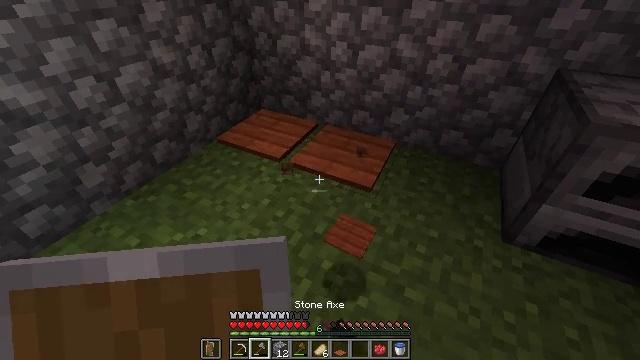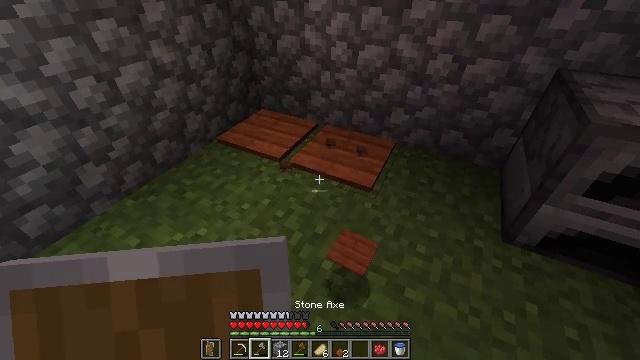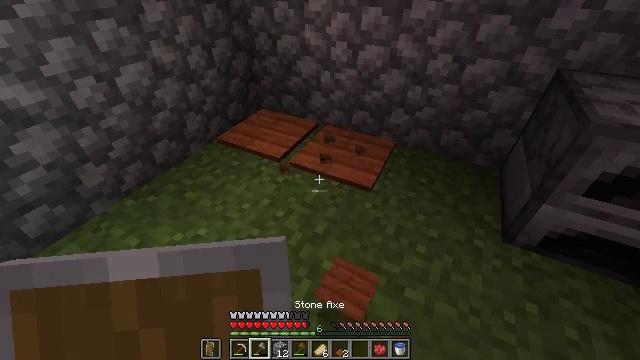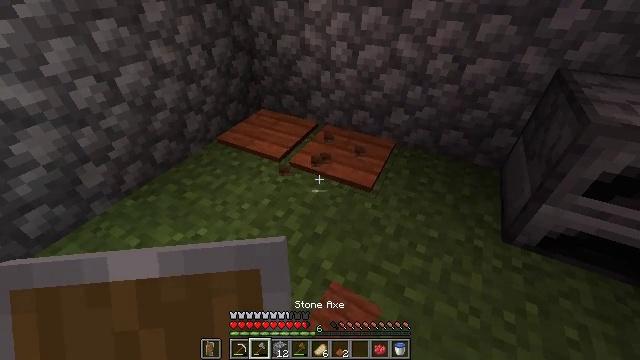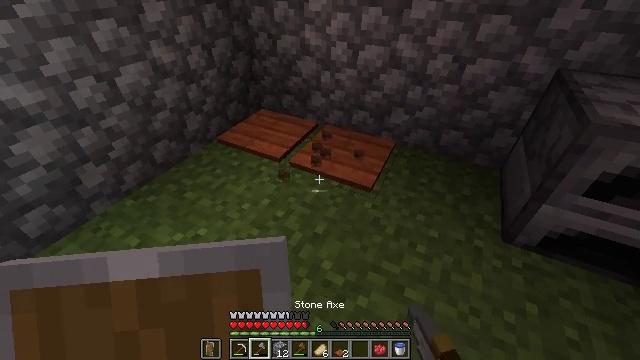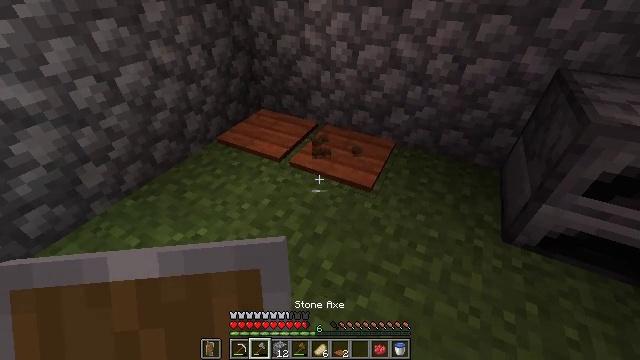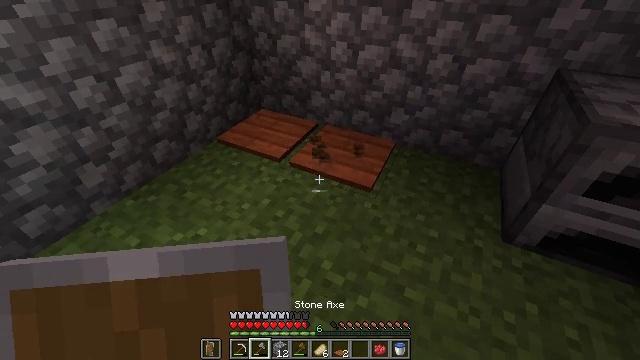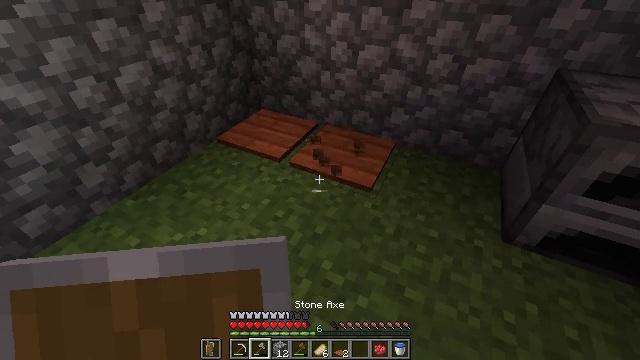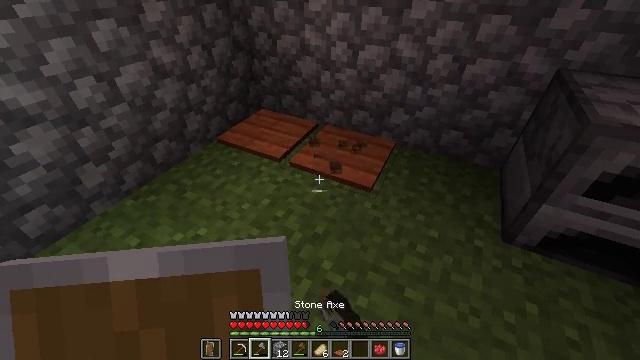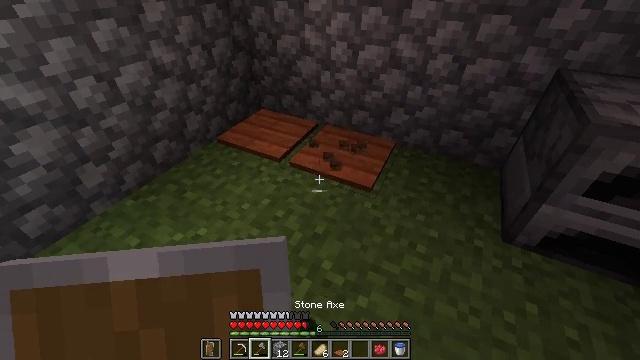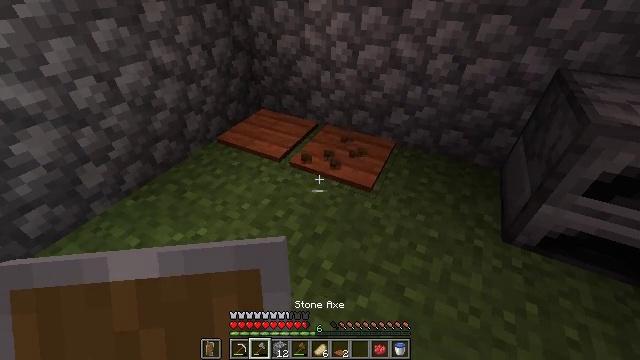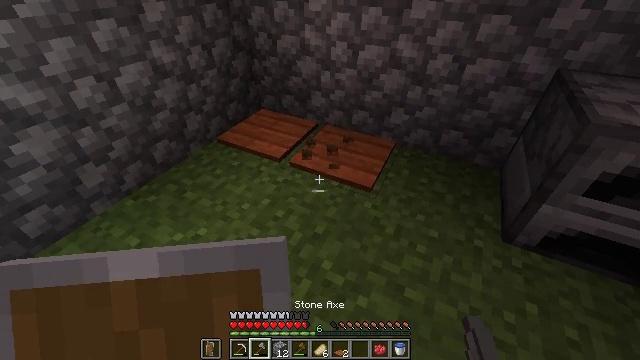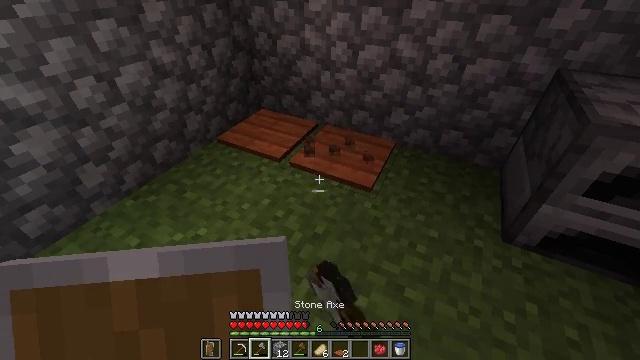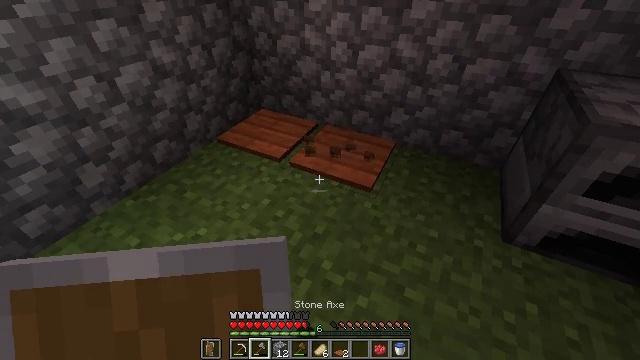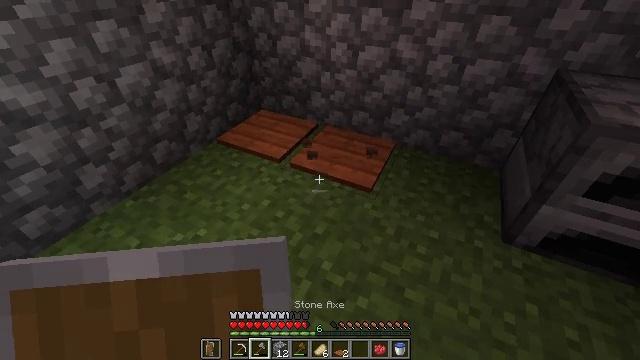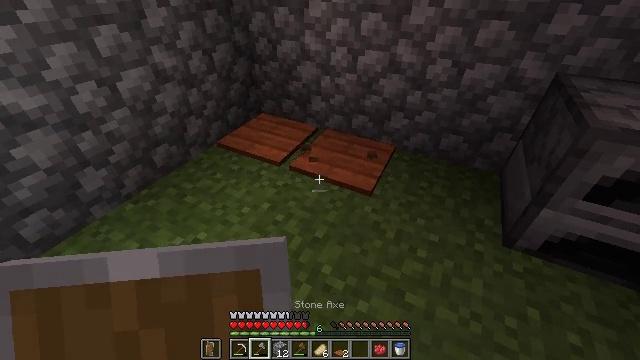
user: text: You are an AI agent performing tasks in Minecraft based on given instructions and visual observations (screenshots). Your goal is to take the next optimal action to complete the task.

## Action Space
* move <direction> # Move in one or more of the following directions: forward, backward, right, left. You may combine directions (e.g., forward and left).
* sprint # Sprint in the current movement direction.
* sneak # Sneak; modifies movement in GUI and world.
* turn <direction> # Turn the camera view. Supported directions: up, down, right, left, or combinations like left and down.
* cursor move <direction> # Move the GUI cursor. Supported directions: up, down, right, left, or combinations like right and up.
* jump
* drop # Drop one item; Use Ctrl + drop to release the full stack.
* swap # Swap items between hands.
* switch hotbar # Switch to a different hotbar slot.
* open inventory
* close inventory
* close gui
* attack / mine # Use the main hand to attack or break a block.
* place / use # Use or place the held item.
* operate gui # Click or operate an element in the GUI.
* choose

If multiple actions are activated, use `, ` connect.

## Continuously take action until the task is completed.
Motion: motion action
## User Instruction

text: Break the acacia pressure plate.
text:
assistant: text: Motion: attack / mine
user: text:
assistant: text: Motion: attack / mine
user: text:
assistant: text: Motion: attack / mine
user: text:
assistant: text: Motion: attack / mine
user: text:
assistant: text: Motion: attack / mine
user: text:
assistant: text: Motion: attack / mine
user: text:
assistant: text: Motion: attack / mine
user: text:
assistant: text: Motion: attack / mine
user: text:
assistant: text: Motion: attack / mine
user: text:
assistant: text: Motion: attack / mine
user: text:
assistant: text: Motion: attack / mine
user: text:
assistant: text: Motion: attack / mine
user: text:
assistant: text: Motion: no_op
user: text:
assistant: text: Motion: no_op
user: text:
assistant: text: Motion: no_op
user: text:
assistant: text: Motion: no_op
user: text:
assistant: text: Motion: attack / mine
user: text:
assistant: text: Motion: attack / mine
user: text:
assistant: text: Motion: attack / mine
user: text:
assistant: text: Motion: attack / mine
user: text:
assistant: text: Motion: attack / mine
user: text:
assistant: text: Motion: attack / mine
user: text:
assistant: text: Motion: attack / mine
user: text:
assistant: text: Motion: attack / mine
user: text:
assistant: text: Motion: attack / mine
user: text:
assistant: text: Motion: attack / mine
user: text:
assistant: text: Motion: turn left and up, attack / mine
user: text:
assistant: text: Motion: turn left and up
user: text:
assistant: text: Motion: turn left
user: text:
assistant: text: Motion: no_op